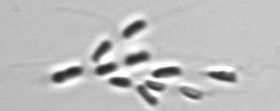
Label: Dinobryon